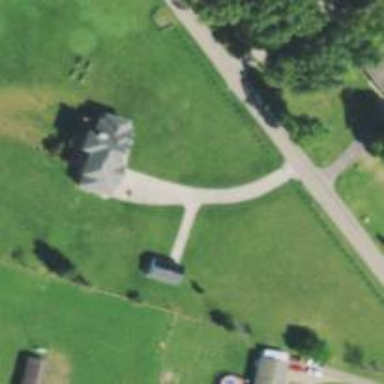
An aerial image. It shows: Driveway leading to service road.